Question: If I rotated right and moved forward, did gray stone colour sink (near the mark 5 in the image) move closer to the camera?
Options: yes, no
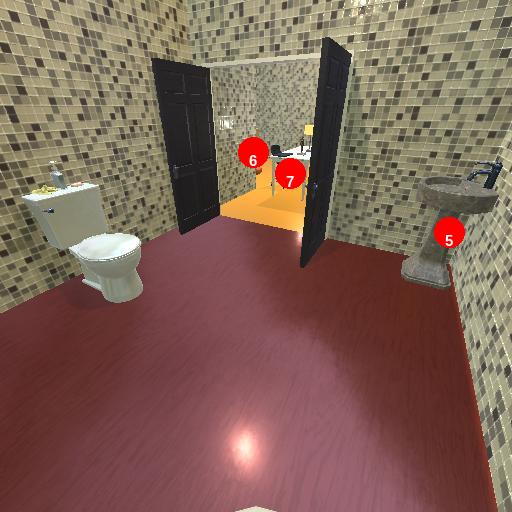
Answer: yes